Question: Please see the picture below

Following is the code for this ::
'''
<Grid>
<ListView Style="{StaticResource listViewStyle}" Name="transactionListView" HorizontalAlignment="Stretch" VerticalAlignment="Top" ItemsSource="{Binding}" MouseDoubleClick="transactionListView_MouseDoubleClick" IsSynchronizedWithCurrentItem="True" >
<ListView.View>
<GridView ColumnHeaderContainerStyle="{StaticResource gridViewHeaderColumnStyle}">
<GridView.Columns>
<GridViewColumn Width="70" Header="Serial" DisplayMemberBinding="{Binding Path=Serial}" />
<GridViewColumn Width="100" Header="Date" DisplayMemberBinding="{Binding Path=Date, StringFormat={}{0:dd-MM-yyyy}}" />
<GridViewColumn Width="200" Header="Seller" DisplayMemberBinding="{Binding Path=Seller}" />
<GridViewColumn Width="200" Header="Buyer" DisplayMemberBinding="{Binding Path=Buyer}" />
<GridViewColumn Width="70" Header="Bales" DisplayMemberBinding="{Binding Path=Bales}" />
</GridView.Columns>
</GridView>
</ListView.View>
</ListView>
</Grid>
'''
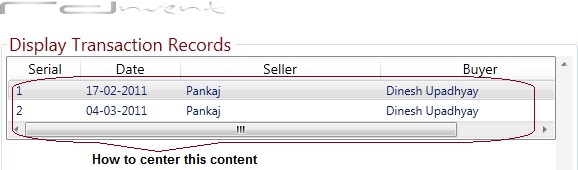
Answer: Do you want to center to content for all your cells? In that case you can add 'HorizontalContentAlignment' for 'ListViewItem'
'''
<ListView ...>
<ListView.ItemContainerStyle>
<Style TargetType="ListViewItem">
<Setter Property="HorizontalContentAlignment" Value="Center" />
</Style>
</ListView.ItemContainerStyle>
<!--...-->
</ListView>
'''